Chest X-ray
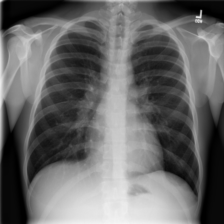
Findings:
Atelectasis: negative
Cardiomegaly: negative
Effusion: negative
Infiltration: negative
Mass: negative
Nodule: negative
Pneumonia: negative
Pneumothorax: negative
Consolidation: negative
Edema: negative
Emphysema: negative
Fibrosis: negative
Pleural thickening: negative
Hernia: negative